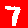
Digit: 7